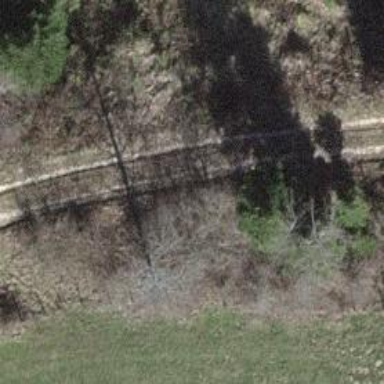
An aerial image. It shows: Track with ground surface of grade 3.